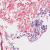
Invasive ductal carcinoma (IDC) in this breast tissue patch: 0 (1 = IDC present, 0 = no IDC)